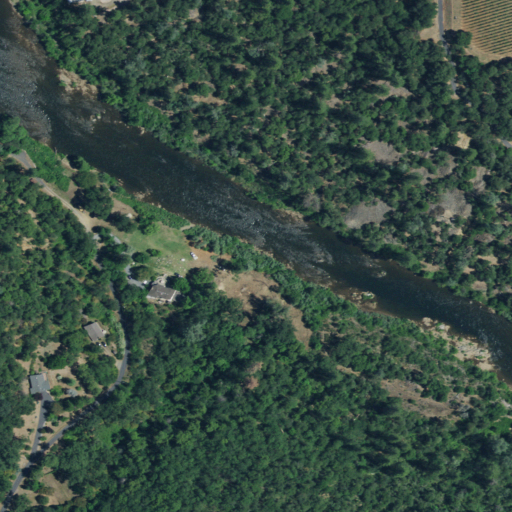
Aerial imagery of valley in California named Chuck Ravine containing evergreen forest, open water, open development, shrub, deciduous forest, grassland, and herbaceous wetlands